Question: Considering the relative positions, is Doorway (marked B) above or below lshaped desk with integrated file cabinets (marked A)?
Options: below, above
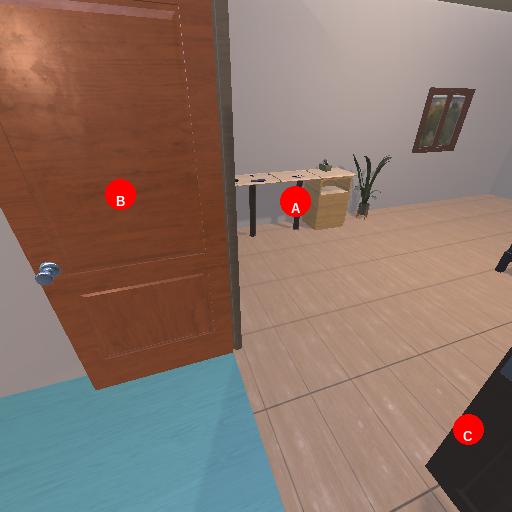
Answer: below